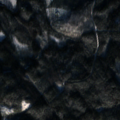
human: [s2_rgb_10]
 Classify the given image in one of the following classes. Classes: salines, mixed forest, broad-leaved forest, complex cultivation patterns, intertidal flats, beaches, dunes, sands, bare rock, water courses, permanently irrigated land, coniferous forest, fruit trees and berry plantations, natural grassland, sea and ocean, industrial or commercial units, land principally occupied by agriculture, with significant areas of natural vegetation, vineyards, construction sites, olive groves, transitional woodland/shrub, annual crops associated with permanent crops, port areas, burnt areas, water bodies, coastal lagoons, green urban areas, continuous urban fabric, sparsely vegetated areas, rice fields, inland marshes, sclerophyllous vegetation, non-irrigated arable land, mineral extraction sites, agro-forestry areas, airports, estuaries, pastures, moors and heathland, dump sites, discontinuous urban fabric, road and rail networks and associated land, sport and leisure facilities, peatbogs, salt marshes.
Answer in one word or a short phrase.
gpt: coniferous forest, mixed forest, water bodies